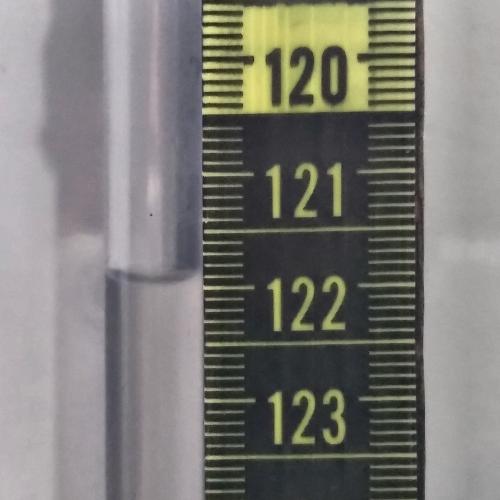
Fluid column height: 121.9 cm